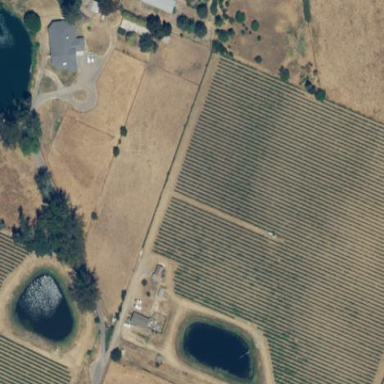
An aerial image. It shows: Vineyard with grape crops.